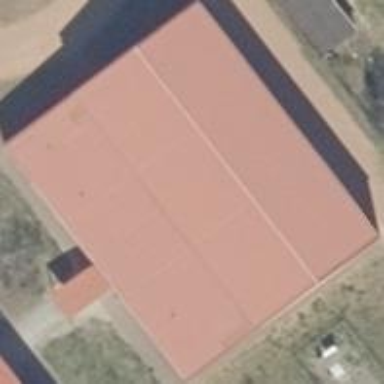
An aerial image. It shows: Sports centre building.